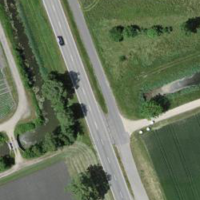
EUNIS habitat code: 52
Species observed at this site:
Phalacrocorax carbo
Corvus corone
Cygnus olor
Ardea alba
Alauda arvensis
Lanius excubitor
Larus canus
Corvus frugilegus
Buteo buteo
Falco tinnunculus
Gallinago gallinago